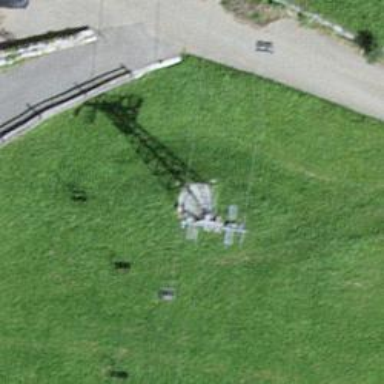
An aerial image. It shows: Pylon used for aerialway.